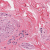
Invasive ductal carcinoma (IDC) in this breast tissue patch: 0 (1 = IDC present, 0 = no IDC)